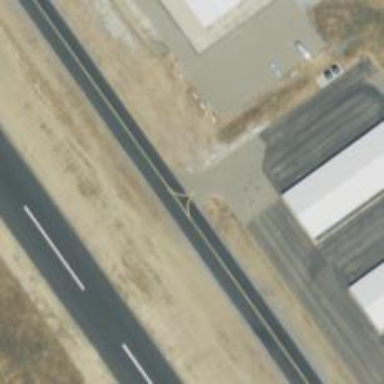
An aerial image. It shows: View of taxiway at the airport.